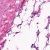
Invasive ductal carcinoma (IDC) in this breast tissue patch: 0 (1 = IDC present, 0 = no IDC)